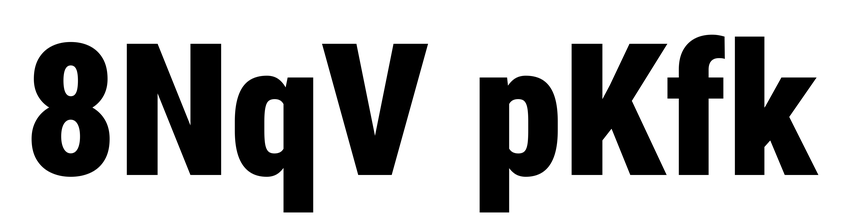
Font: Roboto_Condensed_Black